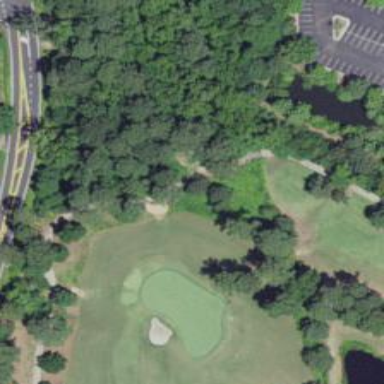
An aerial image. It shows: Golf cartpath that is also road path.